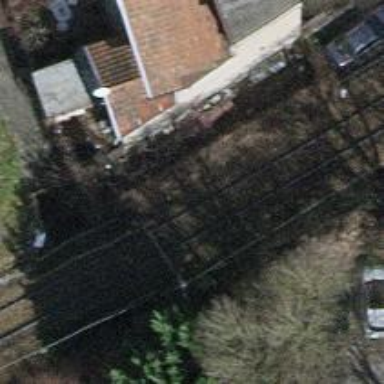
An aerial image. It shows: Railway bridge with electrified contact lines.